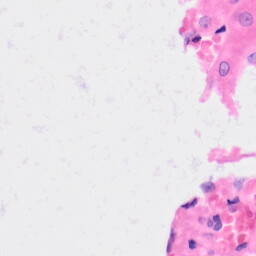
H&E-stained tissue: Kidney